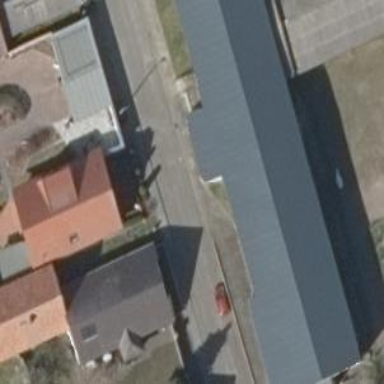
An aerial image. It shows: Furniture shop.